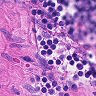
Metastatic tissue present: no